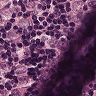
Metastatic tissue present: yes